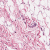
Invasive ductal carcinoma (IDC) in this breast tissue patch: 0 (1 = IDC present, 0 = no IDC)